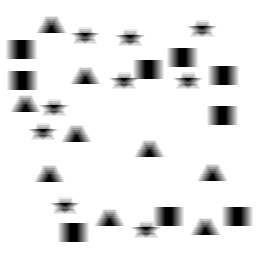
Squares: 9
Triangles: 9
Stars: 9
Total shapes: 27